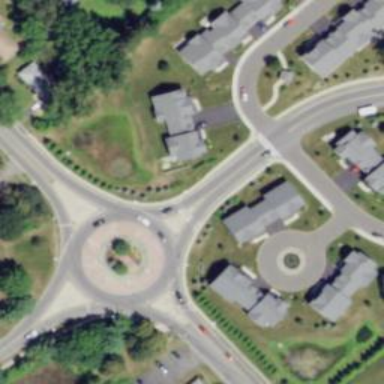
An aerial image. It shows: Tertiary road leading to roundabout.